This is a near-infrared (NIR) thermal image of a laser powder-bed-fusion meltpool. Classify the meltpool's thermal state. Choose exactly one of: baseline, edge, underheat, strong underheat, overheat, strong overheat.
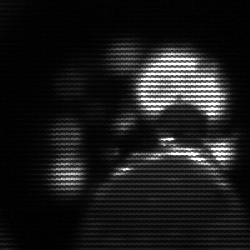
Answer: baseline